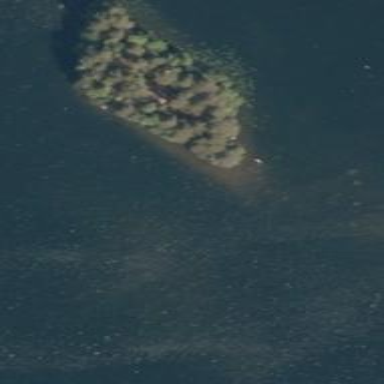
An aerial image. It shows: Image showing island.